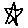
Label: star